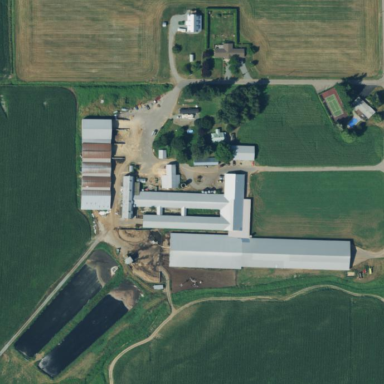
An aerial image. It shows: Farmyard area.